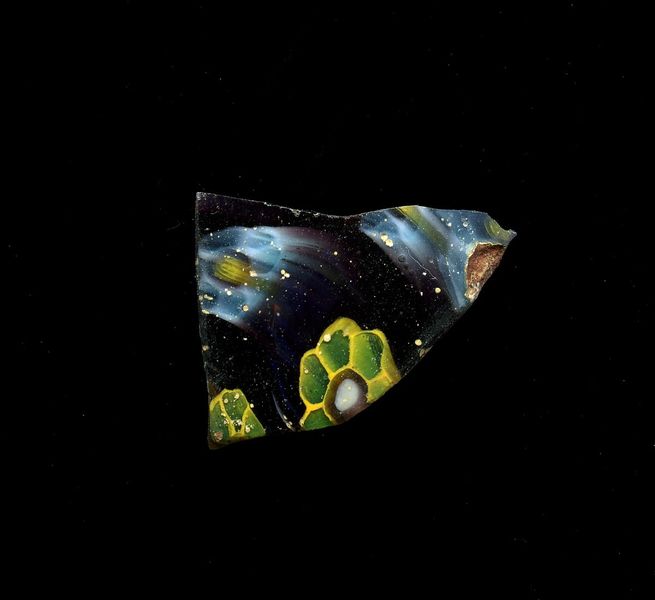
Titel: Fragment eines Gefäßes
Standort: Hamburg
Institution: Museum für Kunst und Gewerbe Hamburg
Schlagwörter: glas, antike, technik, kaiserzeit, aufbewahrung, blumenornamente, gefäß, behälter, frühe kaiserzeit, prinzipat, römische, millefiori, mittlere, späte